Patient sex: M
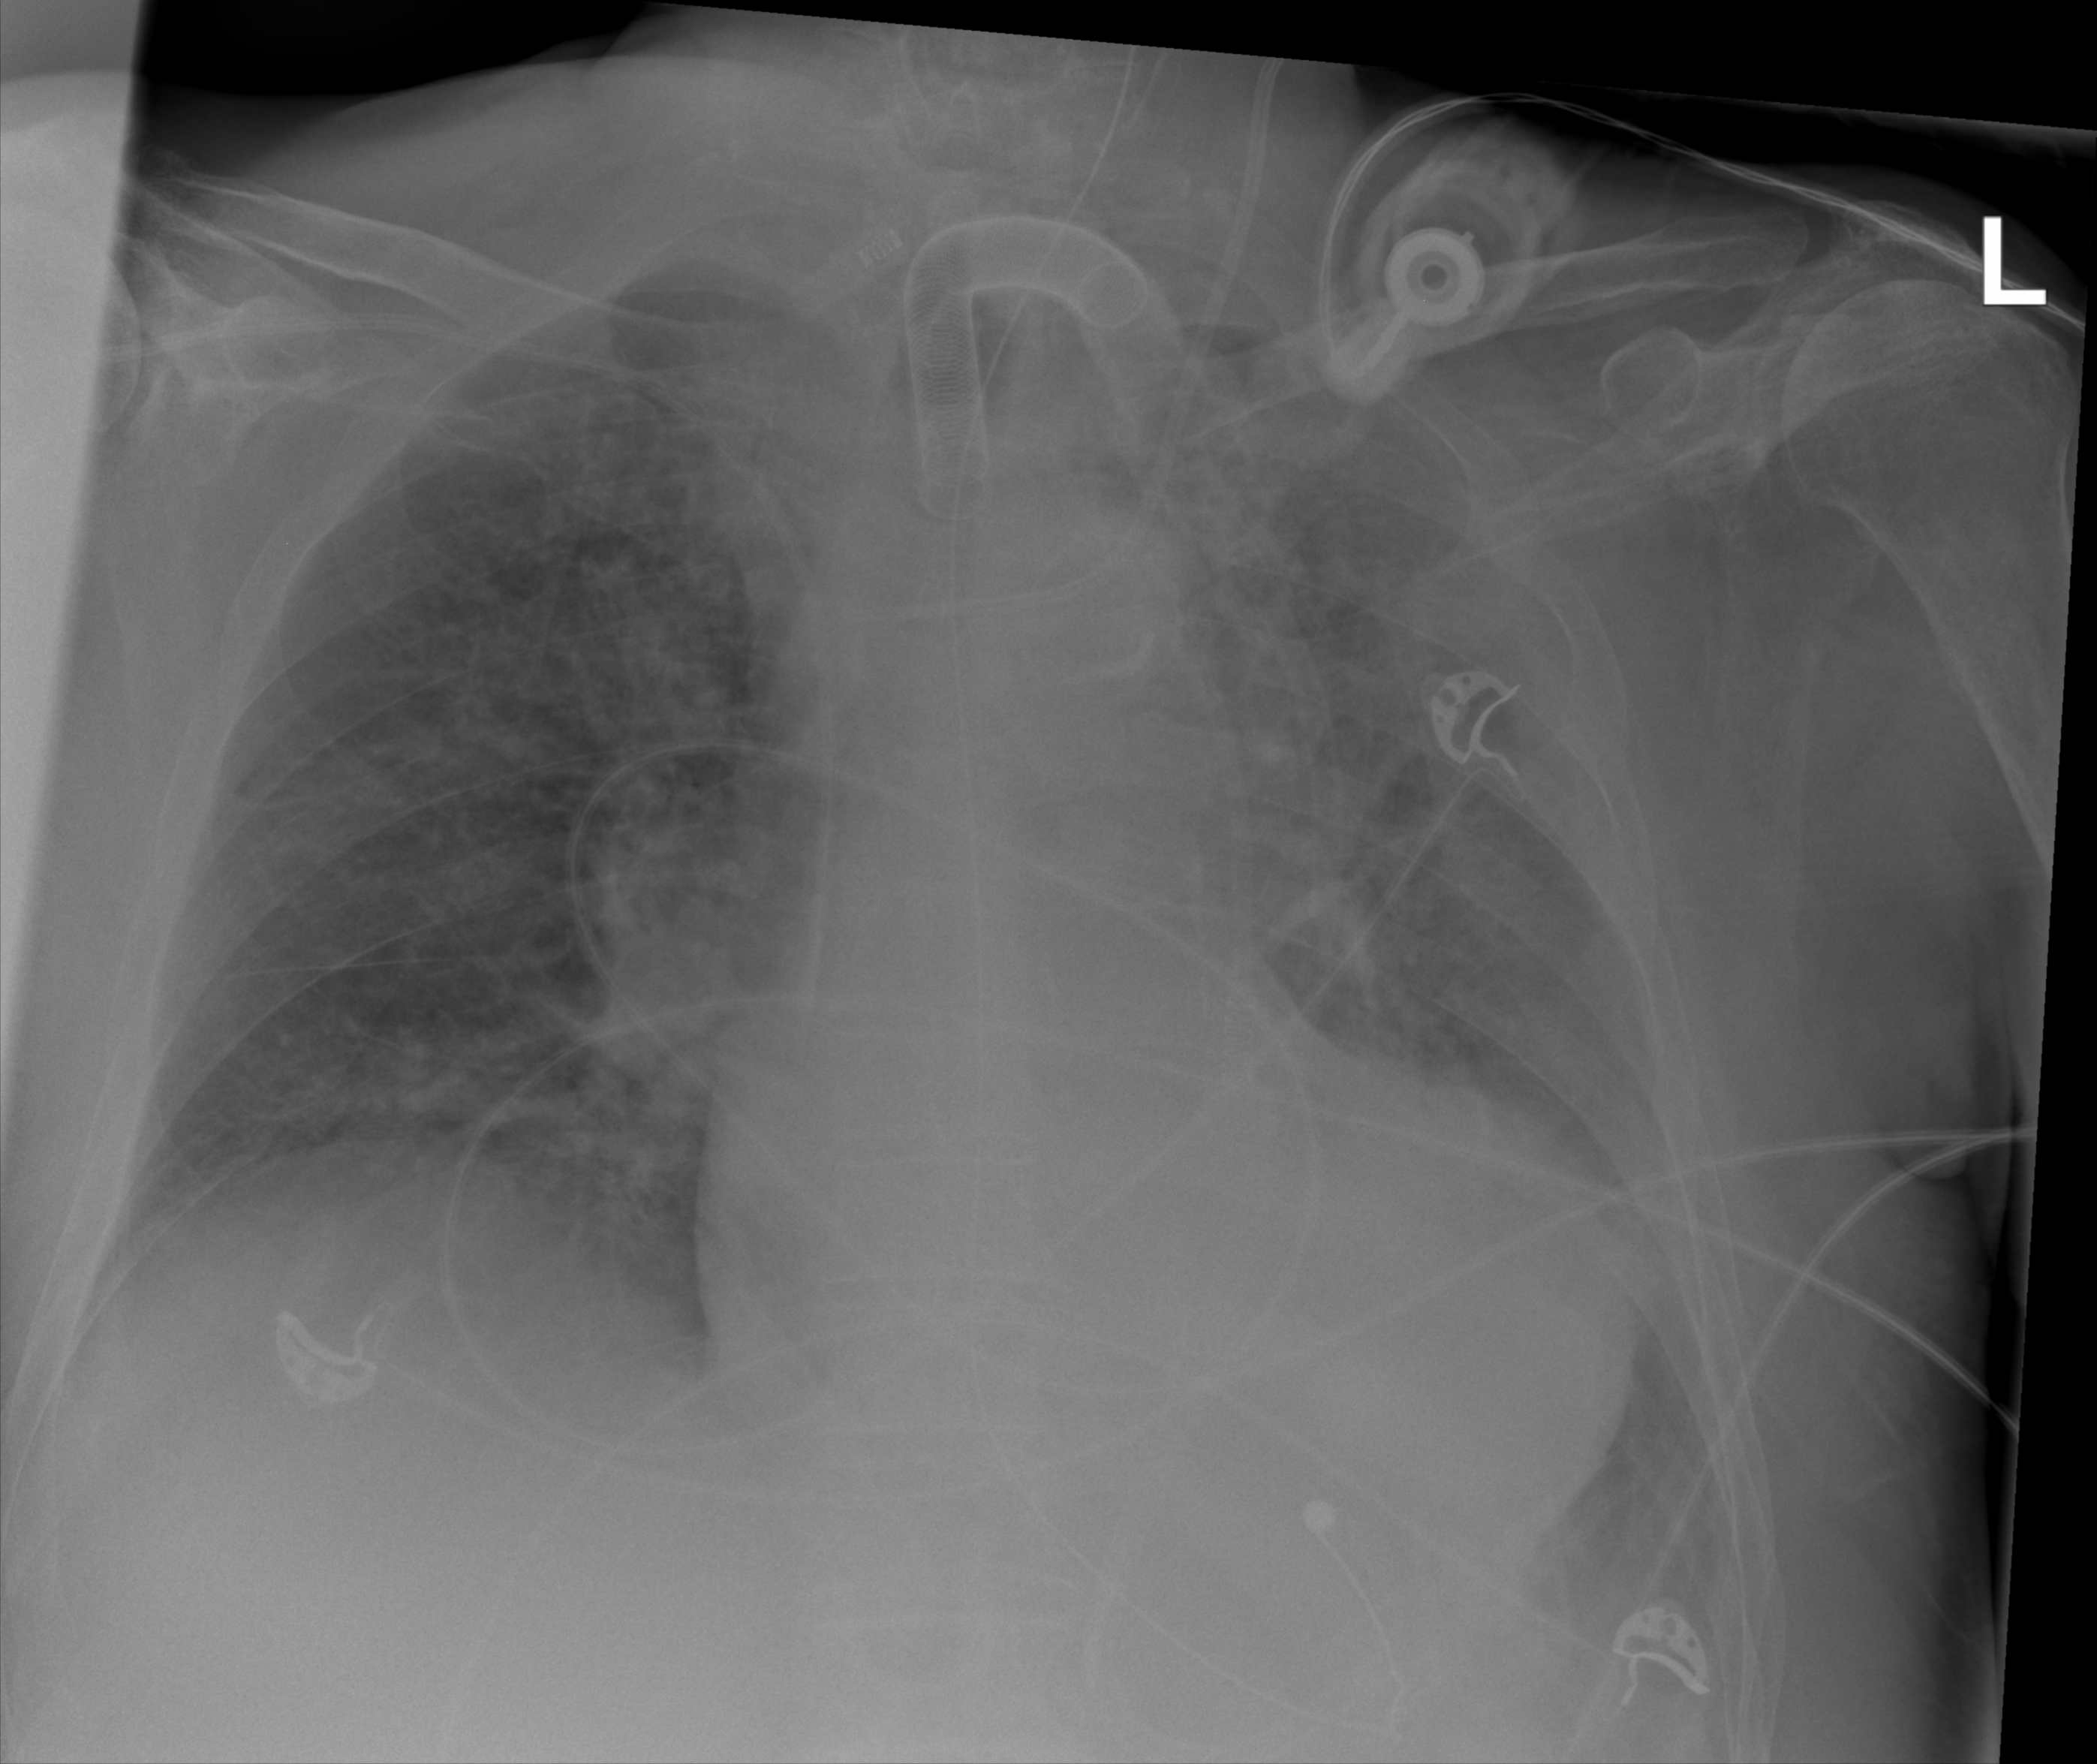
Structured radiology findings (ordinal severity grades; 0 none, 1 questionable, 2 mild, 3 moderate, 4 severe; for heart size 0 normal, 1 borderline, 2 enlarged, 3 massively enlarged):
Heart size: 2
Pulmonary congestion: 2
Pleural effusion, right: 2
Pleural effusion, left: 2
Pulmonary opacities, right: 2
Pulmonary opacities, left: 2
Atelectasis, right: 2
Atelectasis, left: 2